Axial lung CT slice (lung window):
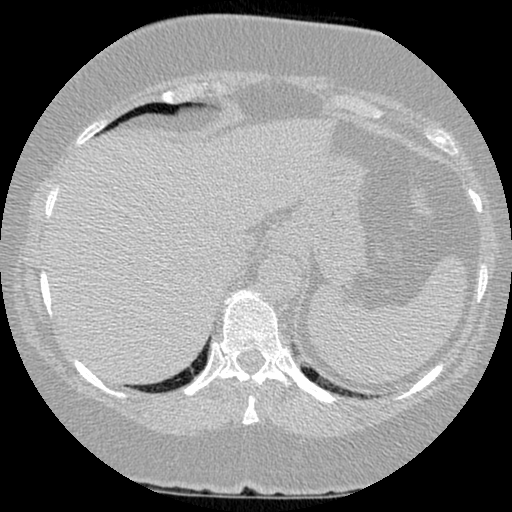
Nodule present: no